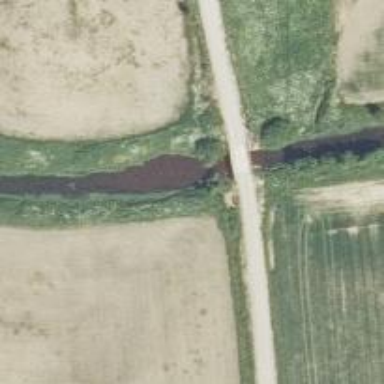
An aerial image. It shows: Unclassified road on bridge.